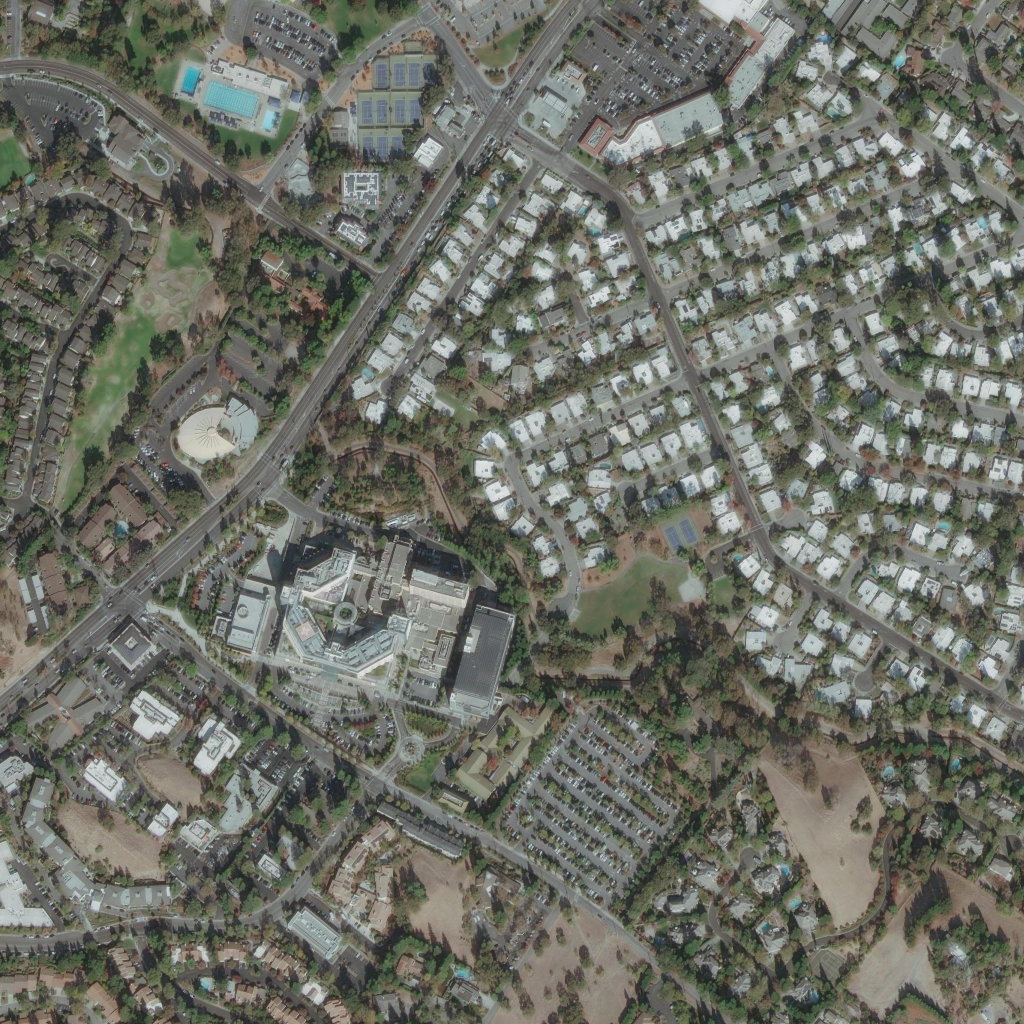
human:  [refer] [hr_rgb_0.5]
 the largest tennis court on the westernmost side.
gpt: <box>[[34, 5, 42, 16, 0]]</box>